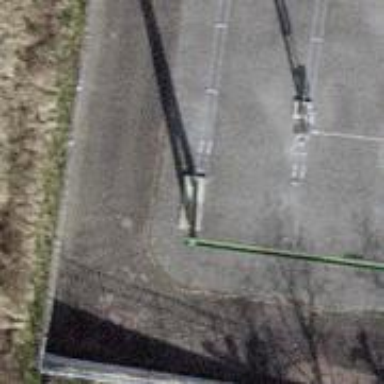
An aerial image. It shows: Insulator used in power systems.